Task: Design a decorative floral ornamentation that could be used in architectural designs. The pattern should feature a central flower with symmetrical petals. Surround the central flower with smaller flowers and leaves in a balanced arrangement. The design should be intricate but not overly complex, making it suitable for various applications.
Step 281:
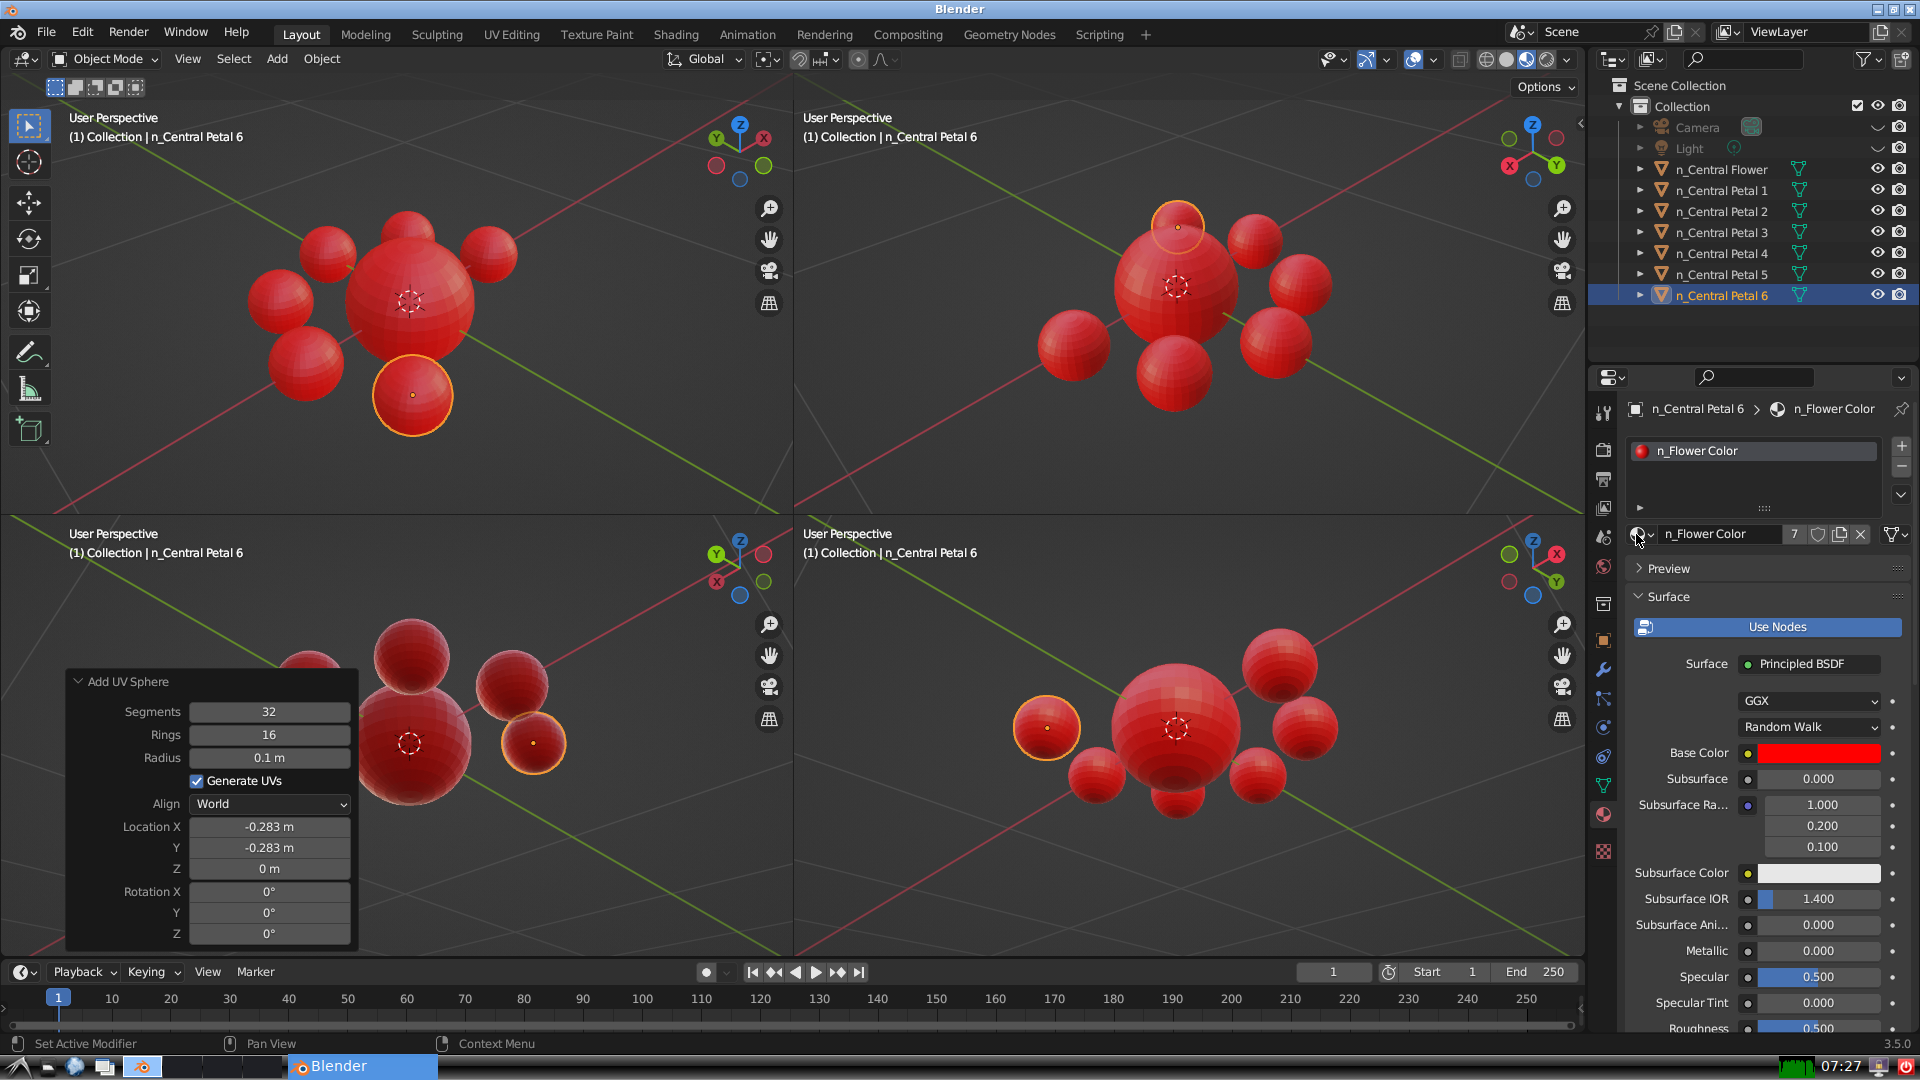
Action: {"mouse_move": [278, 58]}